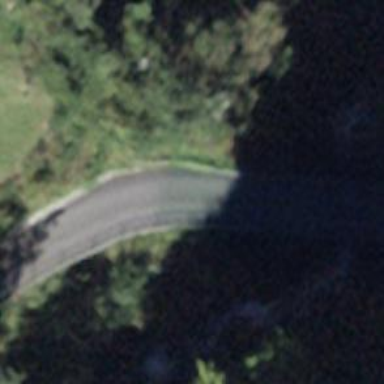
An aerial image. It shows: Unclassified road with bridge.